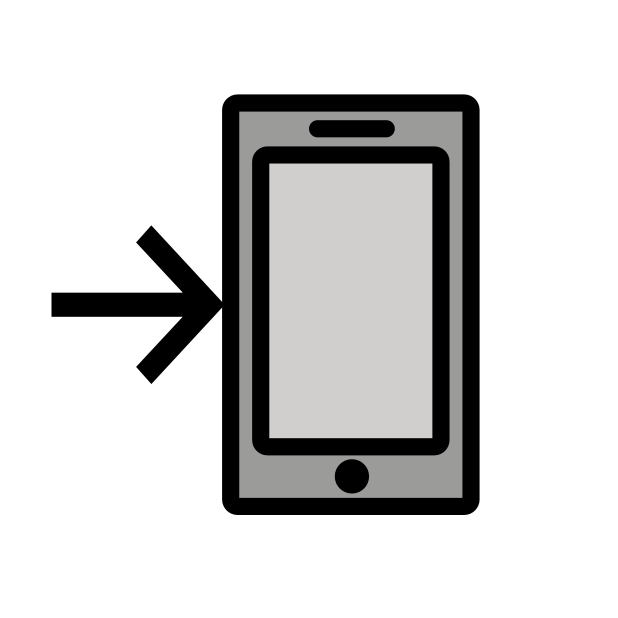
mobile phone with arrow